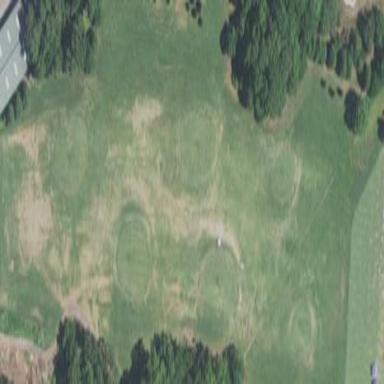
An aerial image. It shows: Grassy area designated for driving range golf.